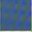
Piece: xx